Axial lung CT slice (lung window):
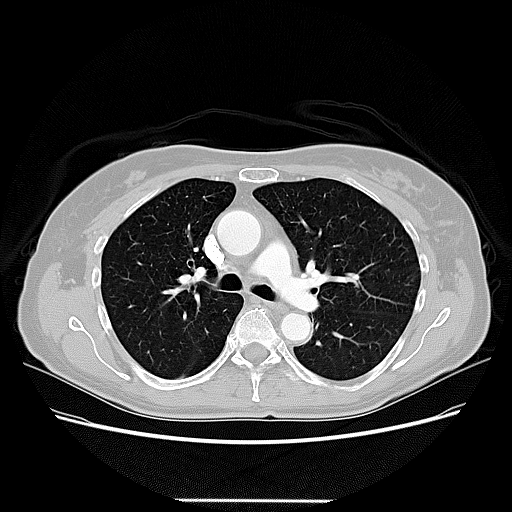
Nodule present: no